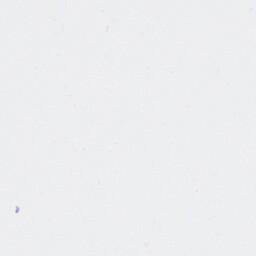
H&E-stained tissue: Ovarian